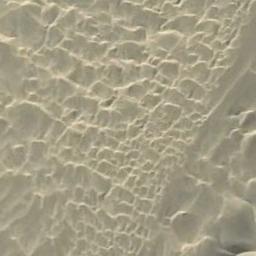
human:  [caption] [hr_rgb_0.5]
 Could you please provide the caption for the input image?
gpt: This is a yellow desert with wavy stripes .

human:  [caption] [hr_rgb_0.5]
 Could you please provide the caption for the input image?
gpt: The desert is full of white sand .

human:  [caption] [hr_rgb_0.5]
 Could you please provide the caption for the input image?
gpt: There is a little grain in this desert .

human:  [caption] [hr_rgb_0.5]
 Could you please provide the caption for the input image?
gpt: The desert has yellow sand and some trellis dunes of different sizes .

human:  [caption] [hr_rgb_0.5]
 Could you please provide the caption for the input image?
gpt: A yellow desert with patterned stripes .